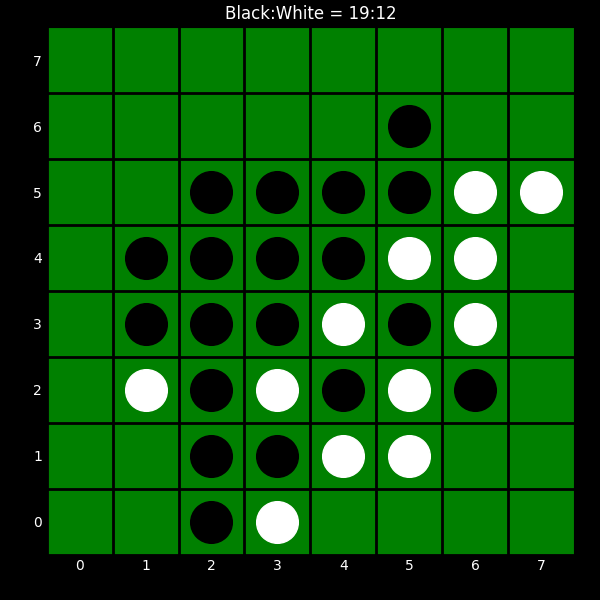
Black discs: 19
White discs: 12